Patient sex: M
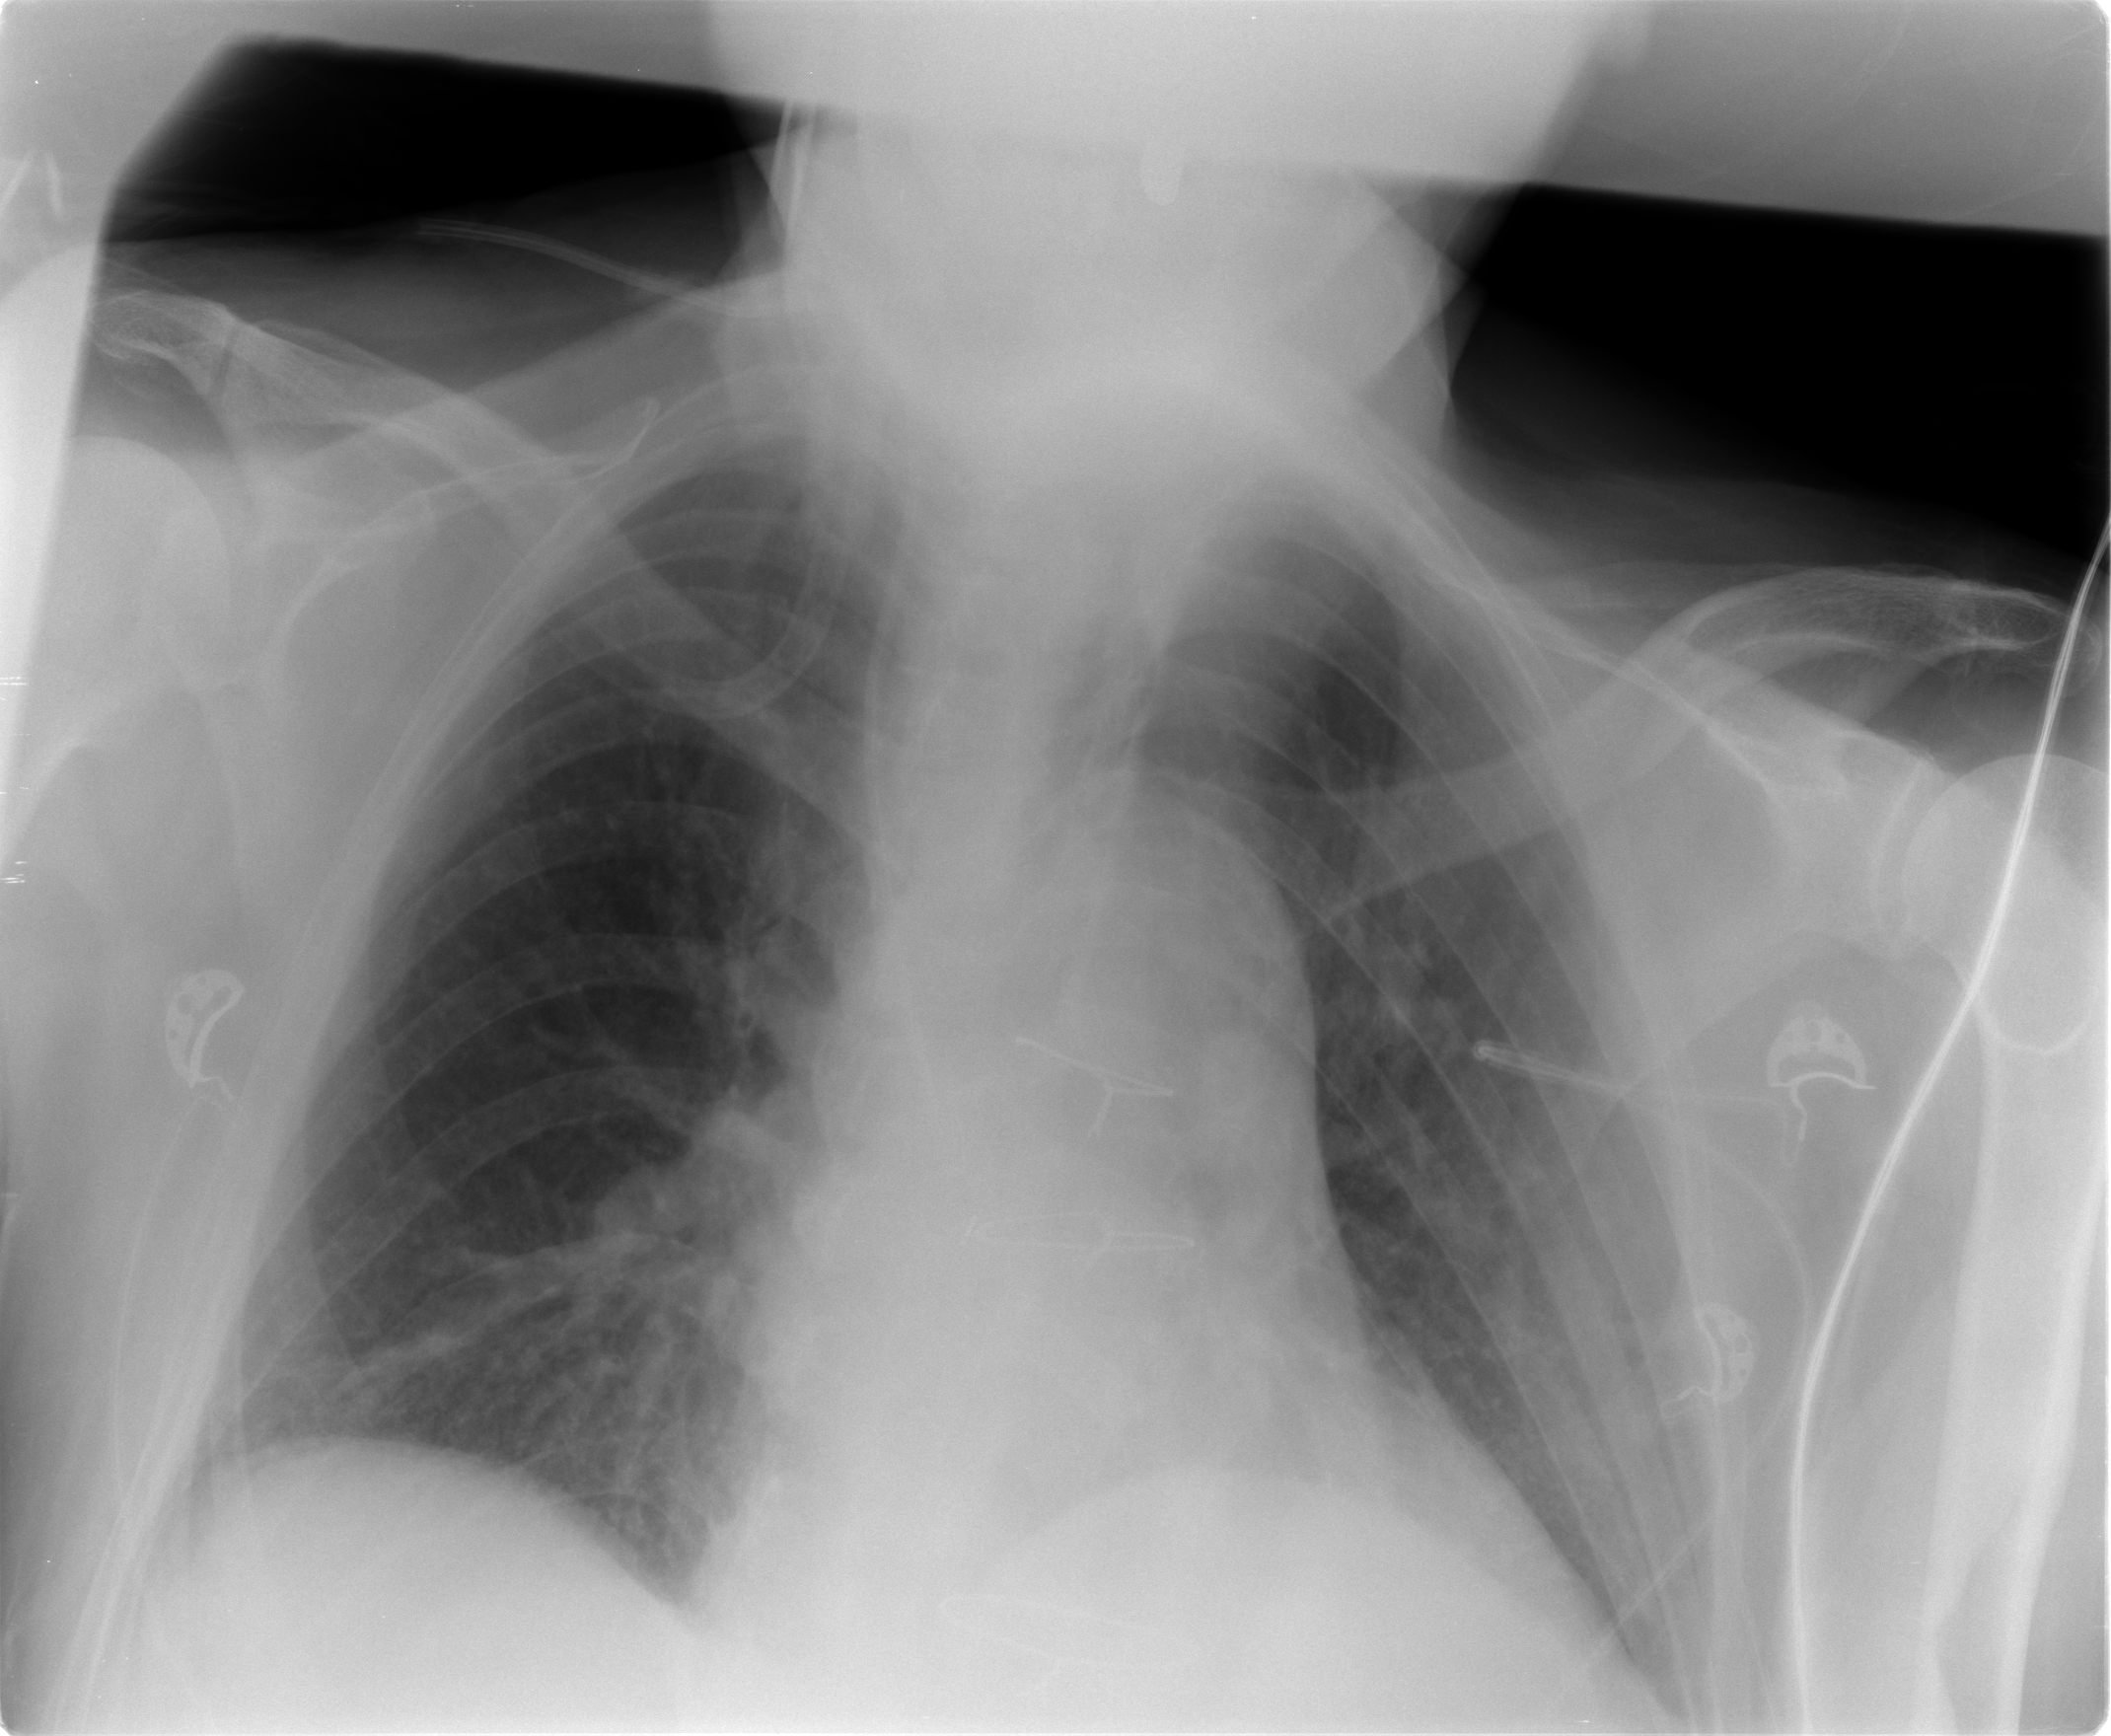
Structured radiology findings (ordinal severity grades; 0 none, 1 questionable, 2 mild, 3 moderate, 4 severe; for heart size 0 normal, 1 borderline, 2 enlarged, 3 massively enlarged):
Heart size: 2
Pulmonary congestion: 2
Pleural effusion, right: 0
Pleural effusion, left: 0
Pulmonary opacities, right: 1
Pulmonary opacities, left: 1
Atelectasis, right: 1
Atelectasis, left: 2